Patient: sex M, age 58
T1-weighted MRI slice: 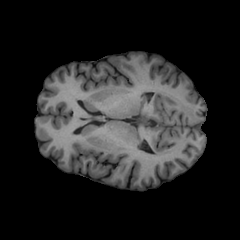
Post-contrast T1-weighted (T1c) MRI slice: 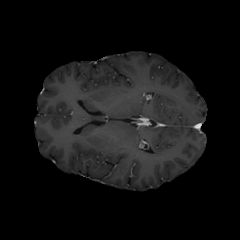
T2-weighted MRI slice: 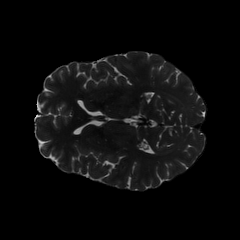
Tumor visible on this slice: no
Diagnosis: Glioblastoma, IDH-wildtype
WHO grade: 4